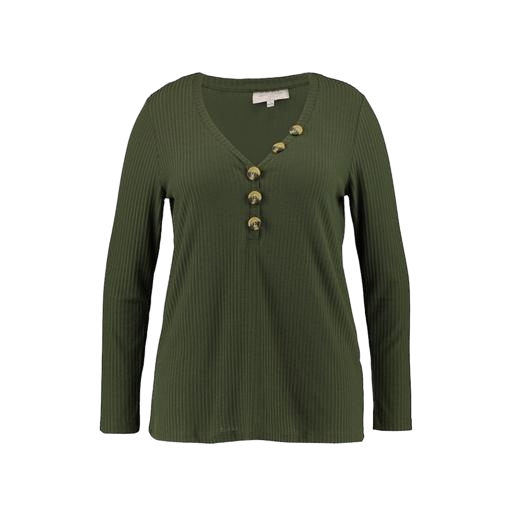
black henley long-sleeved ribbed-jersey top, casual and long sleeves, green three-quarter-sleeve top only macy, white background